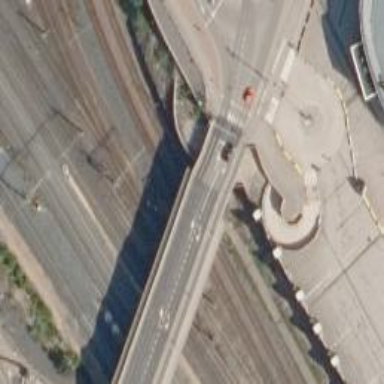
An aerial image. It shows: Asphalt surface on bridge.